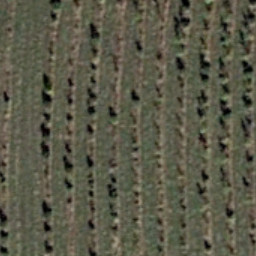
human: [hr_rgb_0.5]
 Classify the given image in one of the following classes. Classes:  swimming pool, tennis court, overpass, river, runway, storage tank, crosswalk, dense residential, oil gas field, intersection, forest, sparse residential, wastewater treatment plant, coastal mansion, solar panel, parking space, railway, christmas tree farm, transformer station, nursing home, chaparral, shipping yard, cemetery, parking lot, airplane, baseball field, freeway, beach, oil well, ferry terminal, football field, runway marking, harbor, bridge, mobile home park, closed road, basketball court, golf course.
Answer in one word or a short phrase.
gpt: christmas tree farm